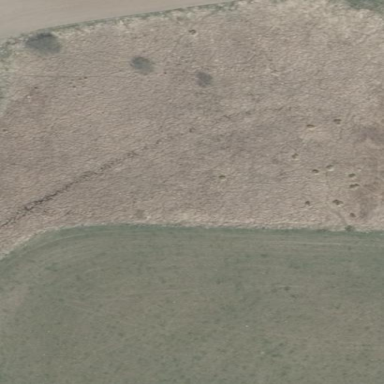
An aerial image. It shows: Beautiful wet meadow natural wetland.